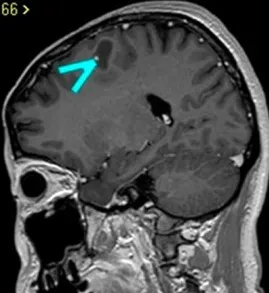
Sagittal cut showing a post contrast enhancement of a nodule (blue arrow).
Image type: radiology (mri)